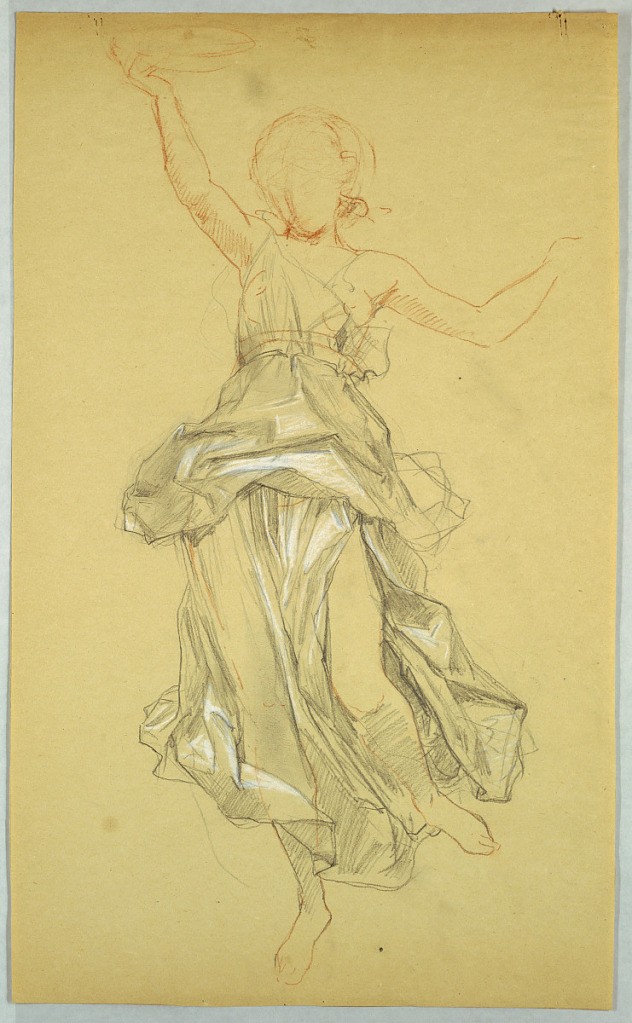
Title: Study of a Female Figure (Victory)
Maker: Raimundo de Madrazo, Spanish, 1841–1920
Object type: Drawing
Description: Study of Victory crowning Christopher Columbus. Made for the painting The Return of Christopher Columbus to the Spanish Court, currently owned by the Italian Charities of America.